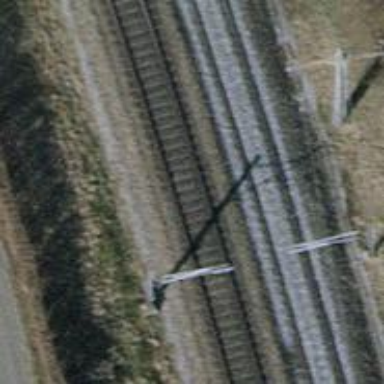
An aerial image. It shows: Single railway track with electrification through contact line.